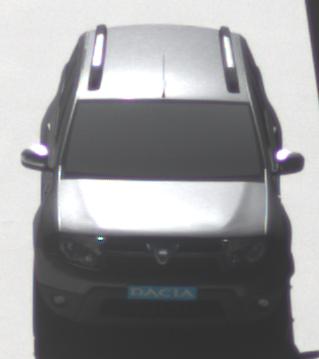
Make: Dacia
Model: Duster dCi 110 FAP
Detailed model: Duster (I)
Model produced from: 2010/06
Model produced until: 2013/11
Doors: 5
Color: gray
Road condition: dry road
Daytime: midday
Contrast: high contrast